Question: Shura presents a test recorder called FXTestConstructor (Jemmy Constructor) for Jemmy in his talk at <URL>.
Where can I download this tool ?
Is it available to the public already ?

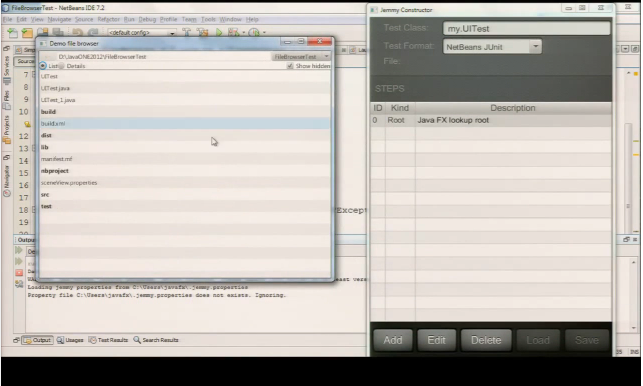
Answer: No, sorry. I have not completed it.
I should just push it to open in the state it is.